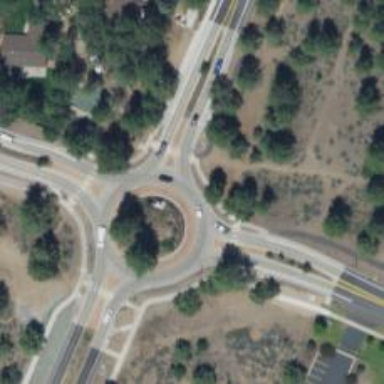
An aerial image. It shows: Secondary road around roundabout.